Question: In GLFW I'm setting OpenGL context version via:
'''
glfwWindowHint(GLFW_CONTEXT_VERSION_MAJOR, 2);
glfwWindowHint(GLFW_CONTEXT_VERSION_MINOR, 0);
'''
However when I print it to the console after 'glfwMakeContextCurrent(window);' and 'glewInit();' via:
'''
Log::brightWhite("OpenGL version: ");
Log::white("%s
", glGetString(GL_VERSION));
Log::brightWhite("GLSL version: ");
Log::white("%s
", glGetString(GL_SHADING_LANGUAGE_VERSION));
'''
I get the following:

Why is it 4.3 and not 2.0?
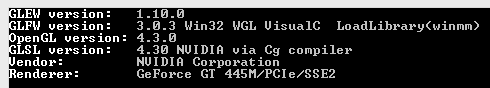
Answer: Because the implementation is free to give you any version it likes, as long it is supporting everything which is in core GL 2.0. You typically will get the highsest supported profile version of the implementation. There is nothing wrong with that.
Note that forward and backward compatible contexts and profiles were added in later versions, so when requesting a 1.x/2.x context, this is the behavior you should expet. Note that on OSX, GL 3.X an above is only supported in core profile, so you will very likely end up with a 2.1 context there.